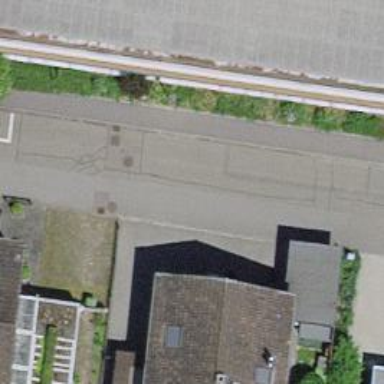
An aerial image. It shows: Residential road.